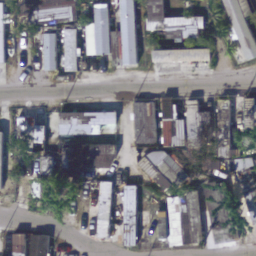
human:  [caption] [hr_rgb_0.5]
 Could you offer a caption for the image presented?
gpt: Many mobile homes arranged haphazardly in the mobile home park and some roads go through this area .

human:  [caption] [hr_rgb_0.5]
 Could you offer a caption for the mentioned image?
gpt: Many mobile homes arranged haphazardly in the mobile home park .

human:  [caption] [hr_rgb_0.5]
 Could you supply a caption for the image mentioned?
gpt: Many mobile homes are closed to each other in the mobile home park .

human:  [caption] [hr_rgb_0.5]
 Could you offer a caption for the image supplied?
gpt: Lots of mobile homes arranged haphazardly with plants surrounded in the mobile home park .

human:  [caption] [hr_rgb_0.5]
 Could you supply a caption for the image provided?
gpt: Lots of mobile homes are closed to each other and some roads go through this area .